Interaction volume radius: 5 \u00c5
Interaction volume height: 15 \u00c5
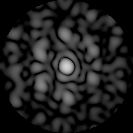
Disorder parameter: 0.7095